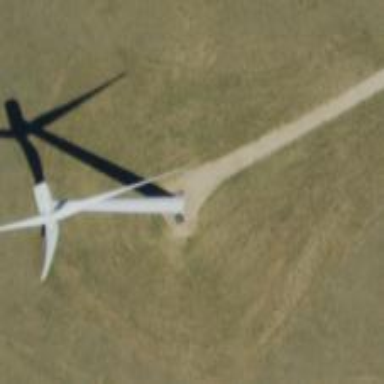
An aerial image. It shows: Wind generator with horizontal axis. The generator is wind turbine.